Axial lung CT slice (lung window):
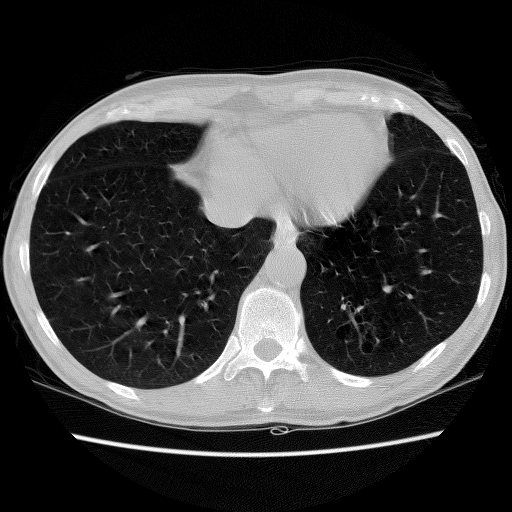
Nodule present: no